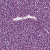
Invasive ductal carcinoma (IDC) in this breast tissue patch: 1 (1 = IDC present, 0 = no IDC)